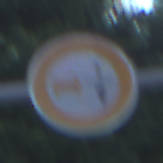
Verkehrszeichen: VerbotUeberholenEinspurigeFahrzeuge
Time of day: SunriseSunset
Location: Outdoor (Urban)
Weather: PartlyCloudy
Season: NotSpecified
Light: Natural